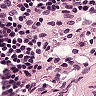
Metastatic tissue present: no